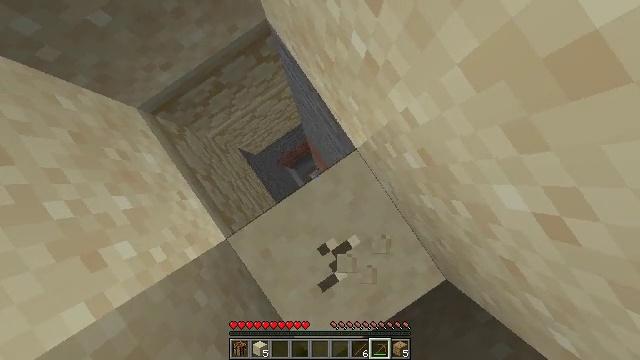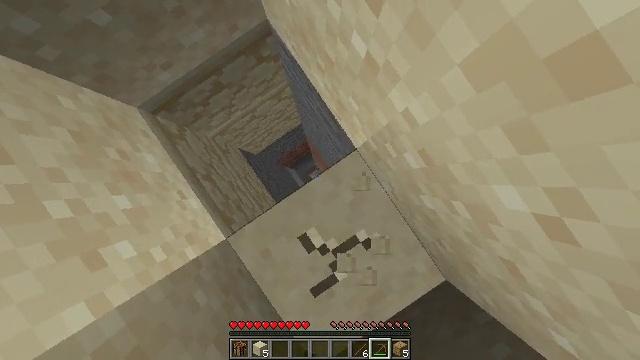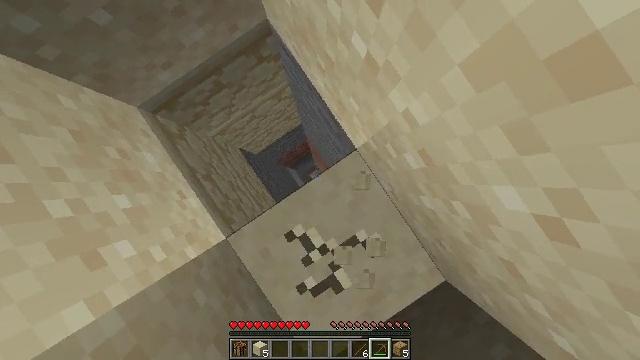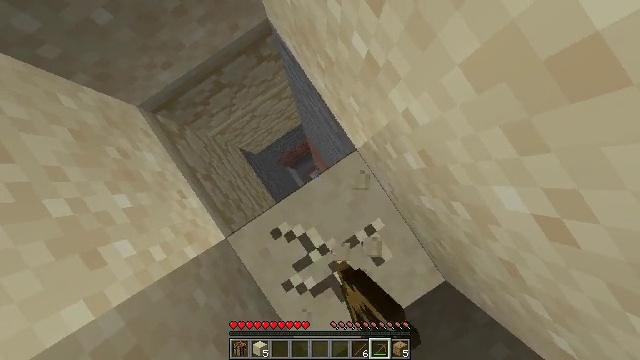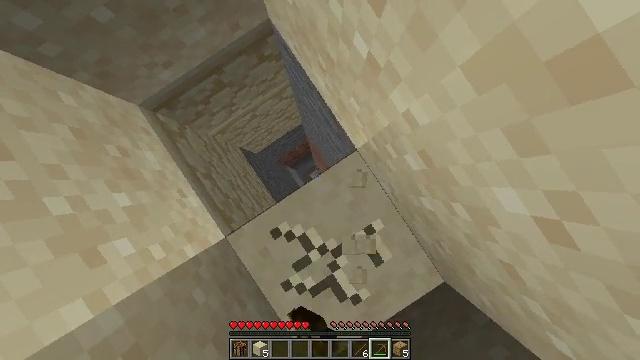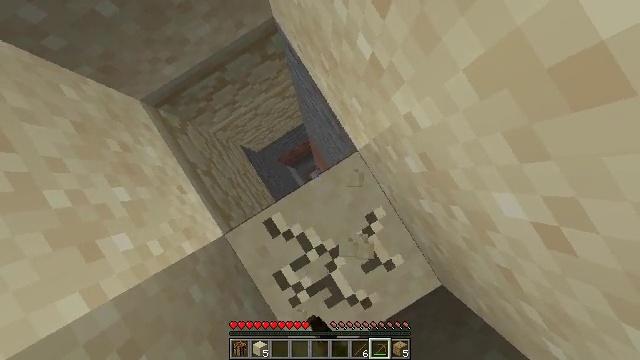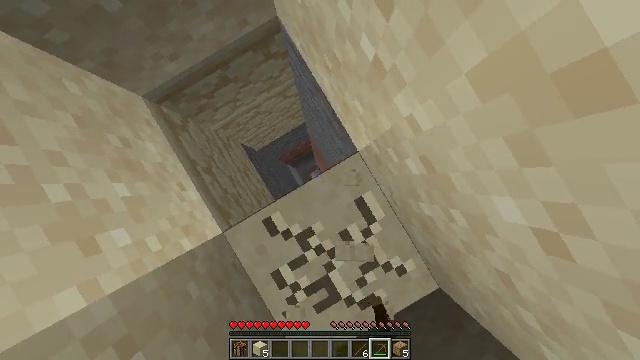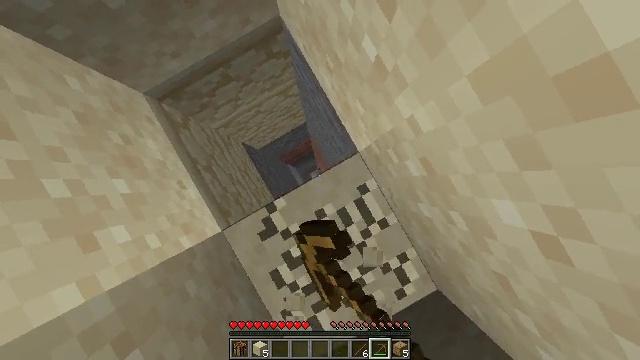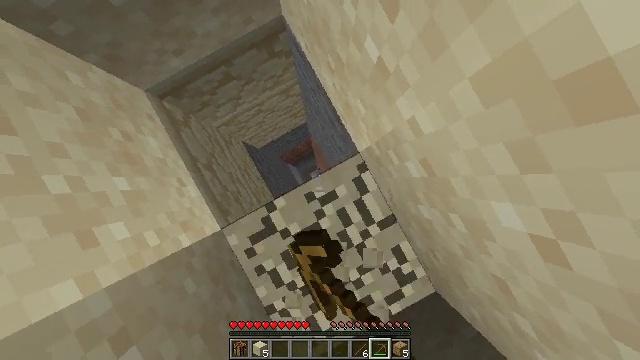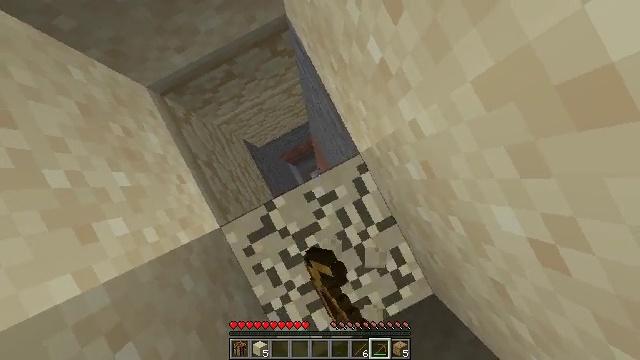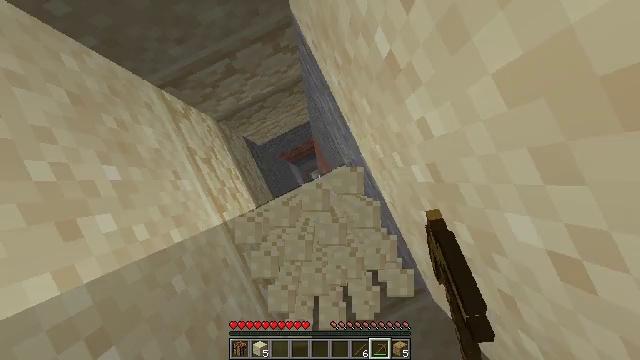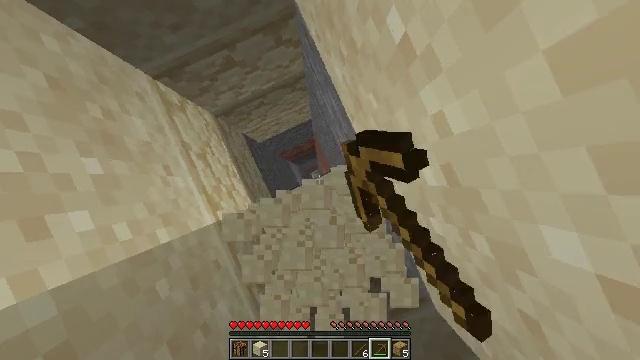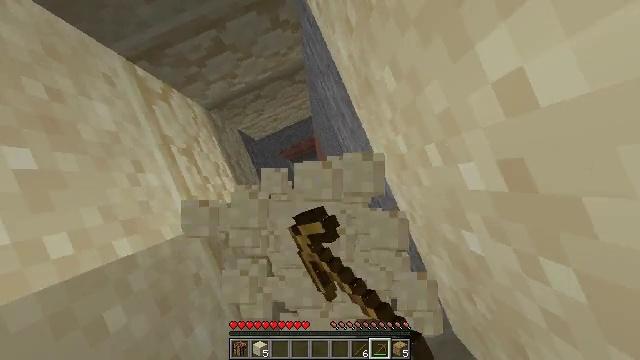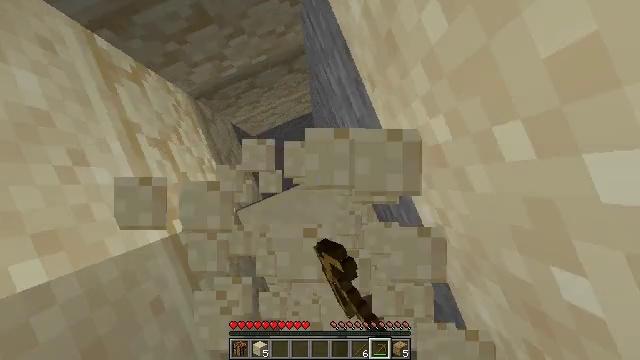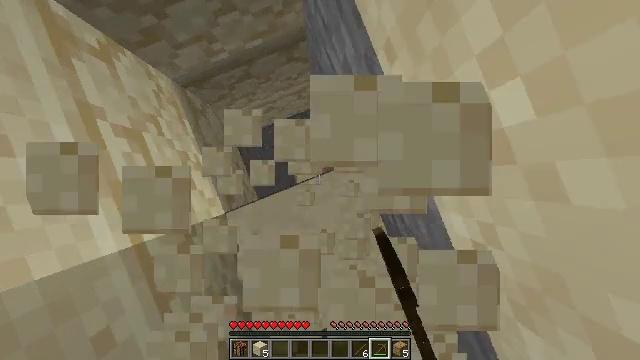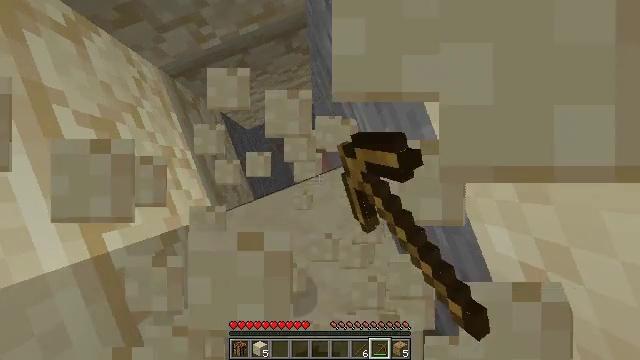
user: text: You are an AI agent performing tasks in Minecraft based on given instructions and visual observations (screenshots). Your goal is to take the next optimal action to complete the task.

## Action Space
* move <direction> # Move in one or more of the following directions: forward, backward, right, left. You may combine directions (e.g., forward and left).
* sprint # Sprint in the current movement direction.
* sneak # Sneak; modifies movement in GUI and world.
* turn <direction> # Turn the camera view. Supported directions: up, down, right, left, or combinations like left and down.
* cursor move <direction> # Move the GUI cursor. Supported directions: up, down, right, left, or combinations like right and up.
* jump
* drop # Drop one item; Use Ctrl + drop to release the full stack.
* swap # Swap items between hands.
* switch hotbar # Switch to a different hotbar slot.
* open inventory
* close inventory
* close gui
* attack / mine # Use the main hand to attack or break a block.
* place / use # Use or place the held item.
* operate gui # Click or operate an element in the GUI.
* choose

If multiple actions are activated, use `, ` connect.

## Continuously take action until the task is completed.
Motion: motion action
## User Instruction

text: Attack the sandstone to break it.
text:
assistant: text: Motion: attack / mine
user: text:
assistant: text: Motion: attack / mine
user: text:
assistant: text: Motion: attack / mine
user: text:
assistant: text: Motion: attack / mine
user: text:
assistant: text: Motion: turn left and down, attack / mine
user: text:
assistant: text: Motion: turn left, attack / mine
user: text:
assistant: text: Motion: attack / mine
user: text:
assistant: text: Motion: attack / mine
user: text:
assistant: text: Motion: turn left, attack / mine
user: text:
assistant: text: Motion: turn left and down, attack / mine
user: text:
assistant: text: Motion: turn left and down, attack / mine
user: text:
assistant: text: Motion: attack / mine
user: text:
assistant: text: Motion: turn left and down, attack / mine
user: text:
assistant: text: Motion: turn left and down, attack / mine
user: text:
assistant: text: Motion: attack / mine
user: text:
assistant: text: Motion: attack / mine
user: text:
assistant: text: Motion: attack / mine
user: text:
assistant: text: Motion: turn left and down, attack / mine
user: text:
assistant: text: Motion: attack / mine
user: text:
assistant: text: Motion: turn down, attack / mine
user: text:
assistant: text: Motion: attack / mine
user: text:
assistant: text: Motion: attack / mine
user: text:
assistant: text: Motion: attack / mine
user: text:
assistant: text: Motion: attack / mine
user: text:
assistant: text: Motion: attack / mine
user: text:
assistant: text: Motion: attack / mine
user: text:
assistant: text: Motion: attack / mine
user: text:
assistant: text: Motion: attack / mine
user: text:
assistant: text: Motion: attack / mine
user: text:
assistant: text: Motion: attack / mine